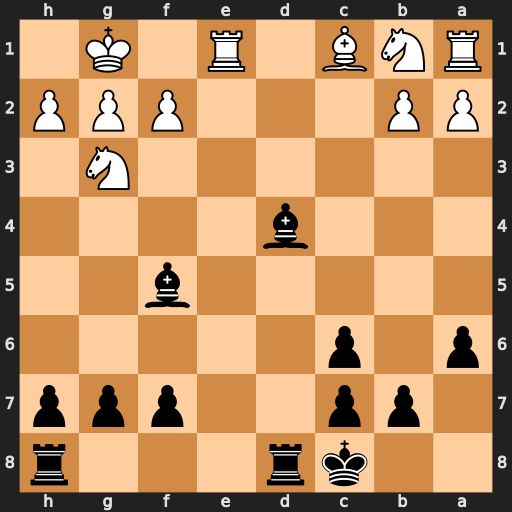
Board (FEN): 2kr3r/1pp2ppp/p1p5/5b2/3b4/6N1/PP3PPP/RNB1R1K1
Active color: b
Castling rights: -
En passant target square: -
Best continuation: Rhe8 Rf1 Bd3